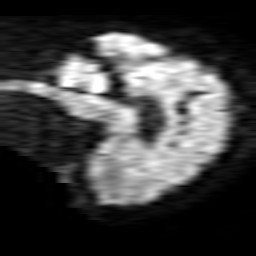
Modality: TRACE
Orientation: sagittal
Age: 72
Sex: male
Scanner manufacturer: philips
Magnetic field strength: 1.5 T
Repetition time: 4.802 s
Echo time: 0.07764 s